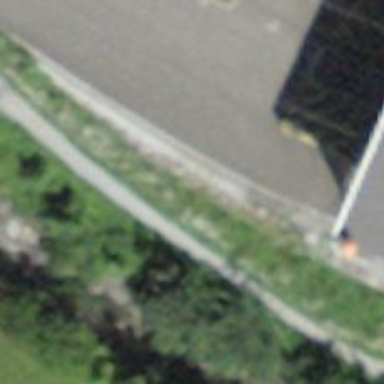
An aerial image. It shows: Retaining wall.